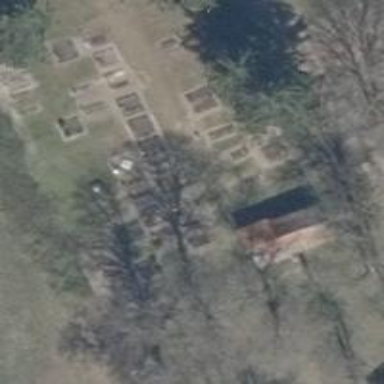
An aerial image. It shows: Cemetery.